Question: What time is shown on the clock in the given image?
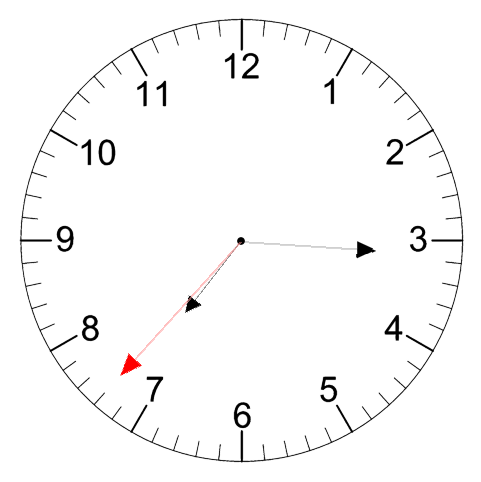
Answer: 07:15:37